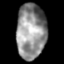
Tissue: skin
Cell type: Epithelial cells
Senescence score: 0.2581
Nuclear area (px): 1598
Mean DAPI intensity: 144.84